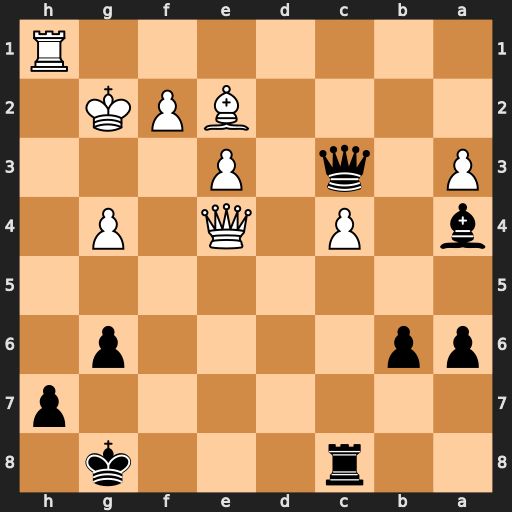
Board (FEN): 2r3k1/7p/pp4p1/8/b1P1Q1P1/P1q1P3/4BPK1/7R
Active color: b
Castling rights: -
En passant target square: -
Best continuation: Bc6 Qxc6 Rxc6